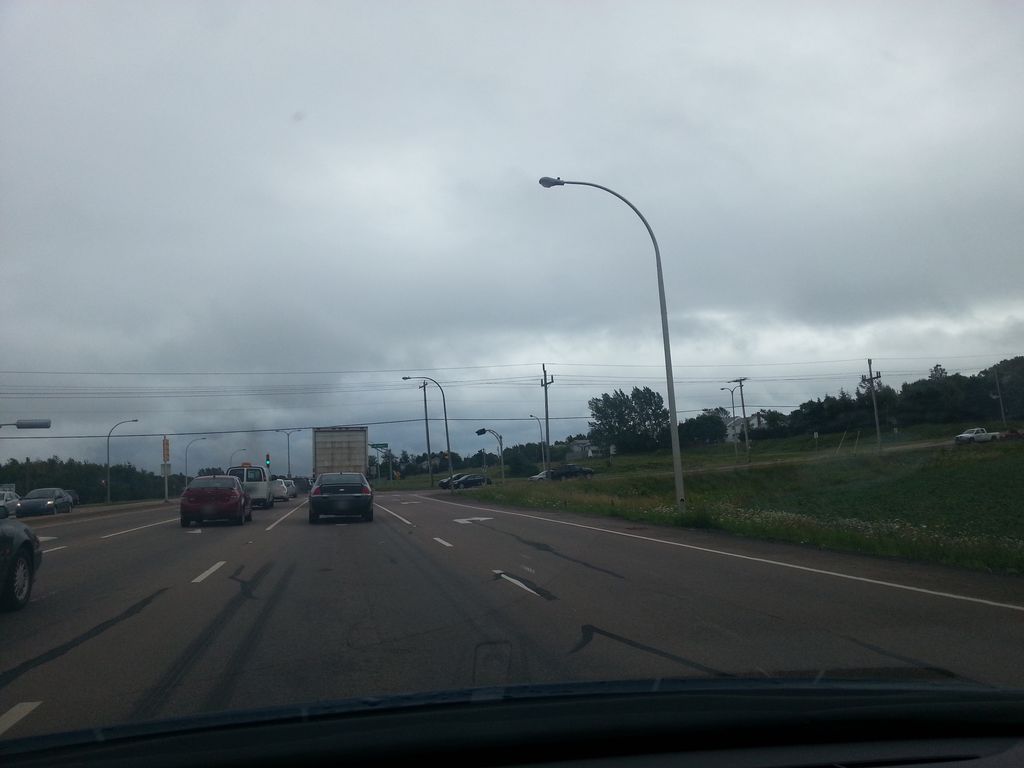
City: charlottetown